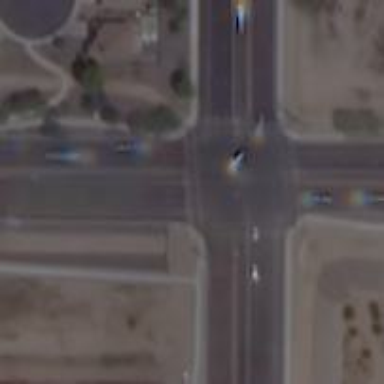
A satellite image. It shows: Crossing on the road.